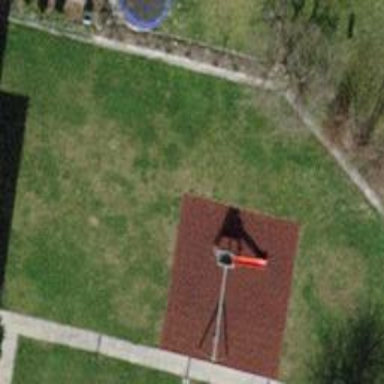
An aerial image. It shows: Playground area for leisure land.